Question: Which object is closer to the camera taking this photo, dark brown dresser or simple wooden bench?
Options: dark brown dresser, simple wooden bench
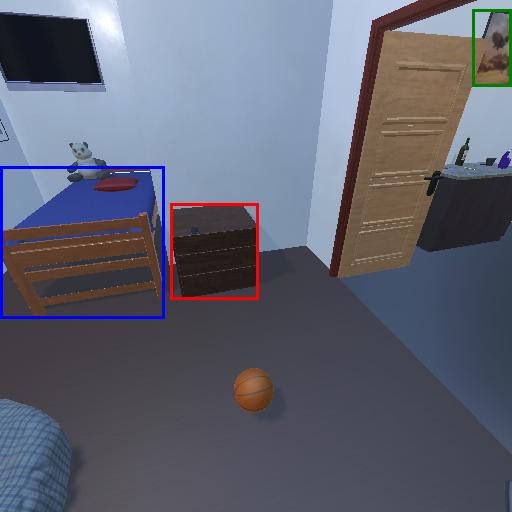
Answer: dark brown dresser